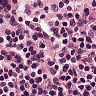
Metastatic tissue present: no